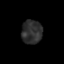
Tissue: lung
Cell type: Epithelial cells
Senescence score: 0.2155
Nuclear area (px): 479
Mean DAPI intensity: 46.129